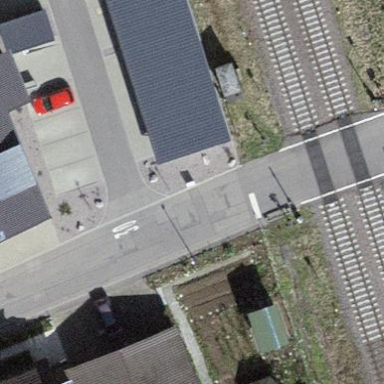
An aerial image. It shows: Group of garages.